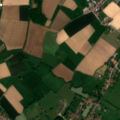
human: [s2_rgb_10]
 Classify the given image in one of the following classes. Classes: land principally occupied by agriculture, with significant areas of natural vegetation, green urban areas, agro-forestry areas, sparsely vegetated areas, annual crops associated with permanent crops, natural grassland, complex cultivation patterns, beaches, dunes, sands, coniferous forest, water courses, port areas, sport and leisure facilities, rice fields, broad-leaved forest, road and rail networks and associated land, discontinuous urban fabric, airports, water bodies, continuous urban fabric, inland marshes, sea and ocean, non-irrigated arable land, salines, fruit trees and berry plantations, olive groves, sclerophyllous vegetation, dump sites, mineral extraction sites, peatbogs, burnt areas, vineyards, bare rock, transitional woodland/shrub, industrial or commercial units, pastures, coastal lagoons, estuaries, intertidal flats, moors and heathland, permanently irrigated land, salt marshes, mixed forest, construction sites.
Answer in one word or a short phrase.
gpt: discontinuous urban fabric, non-irrigated arable land, pastures, complex cultivation patterns